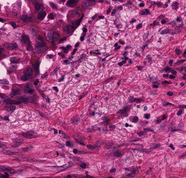
Tumor epithelial tissue: yes
Tumor-associated stroma tissue: yes
Normal tissue: no